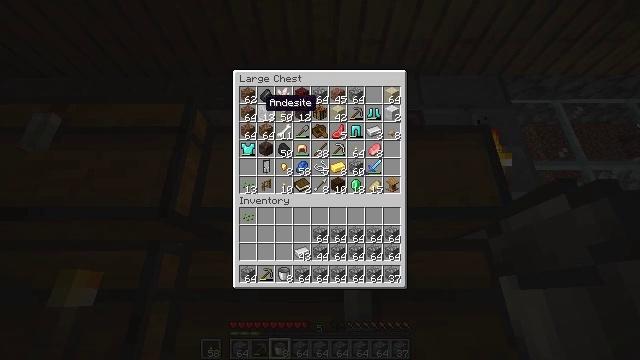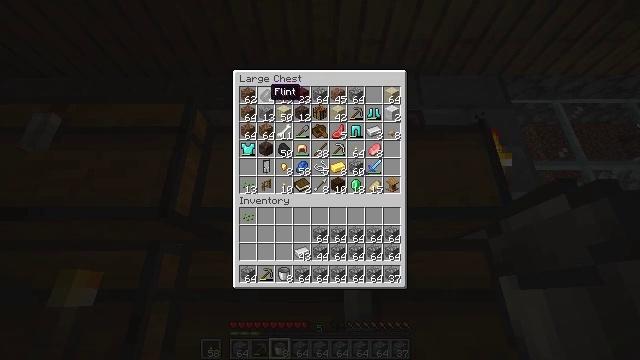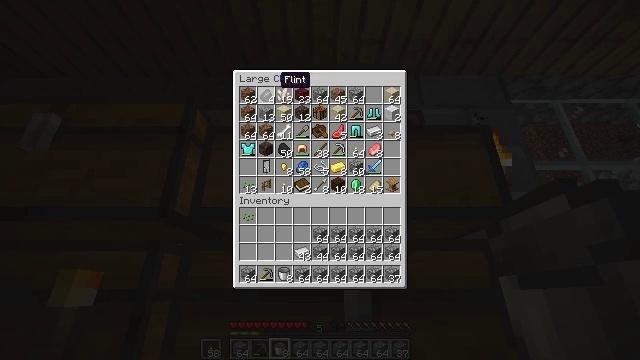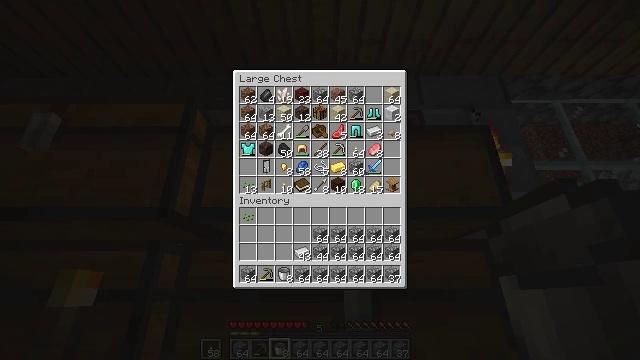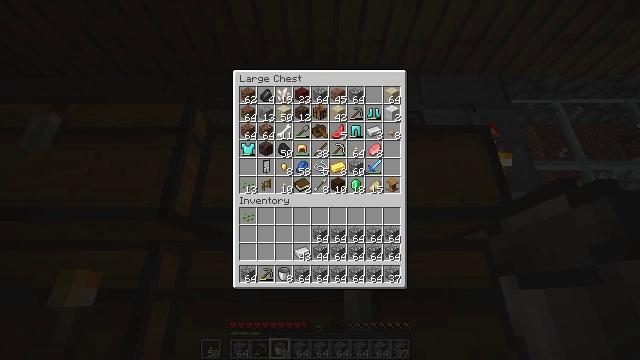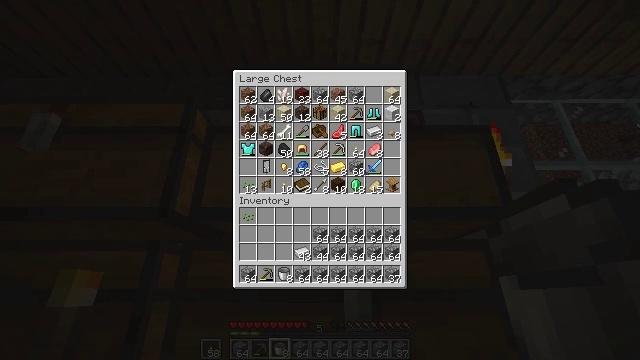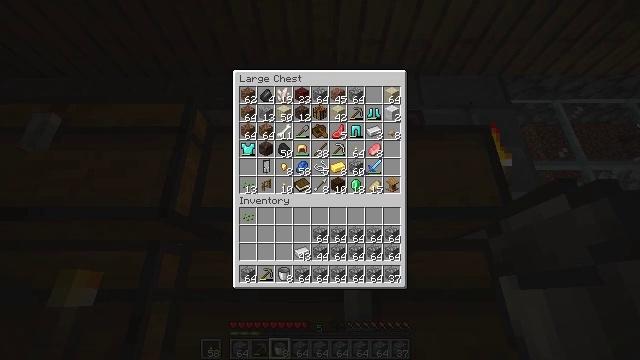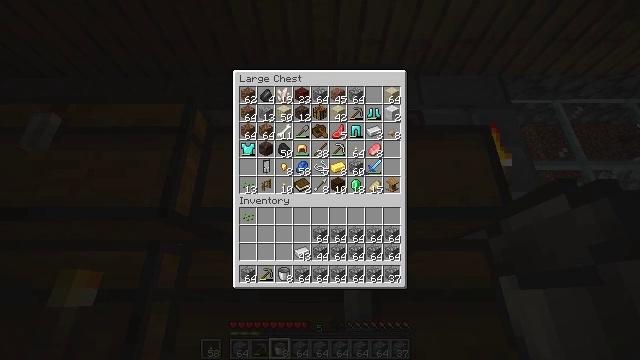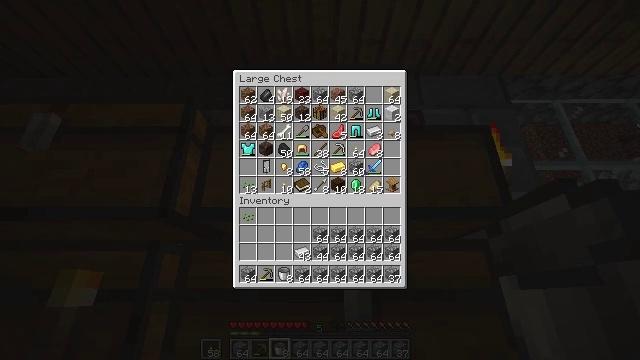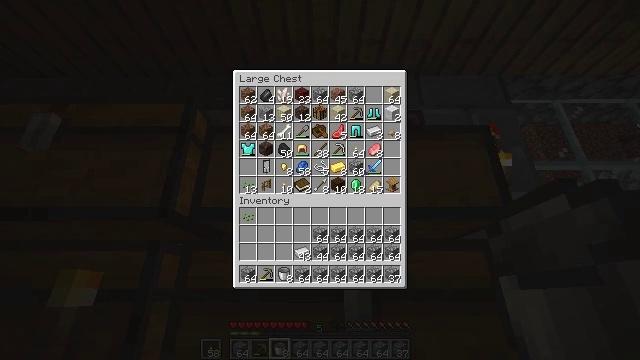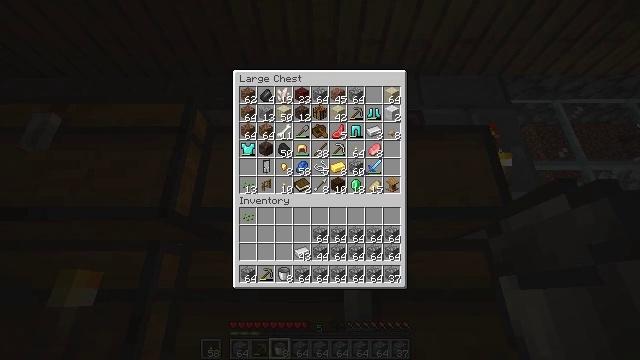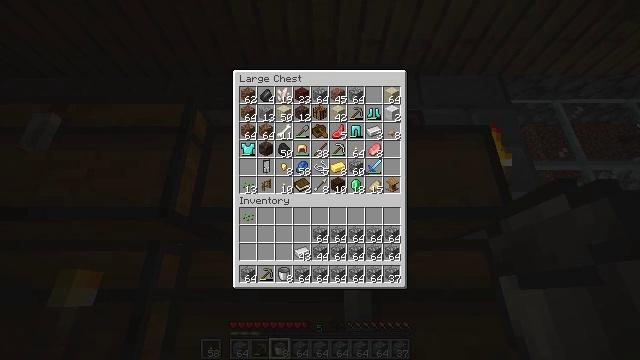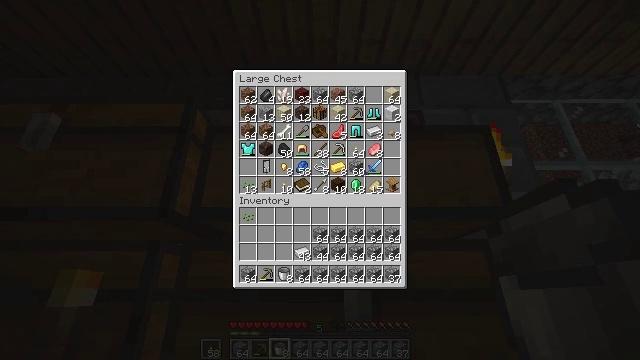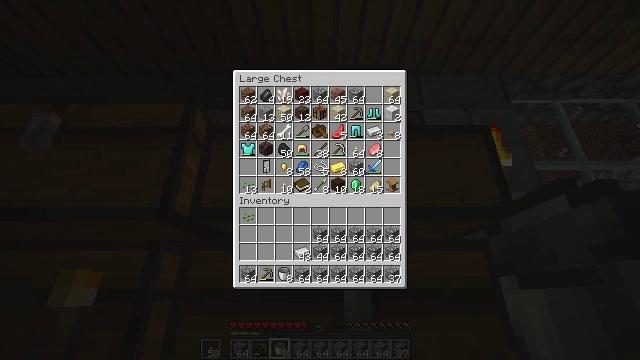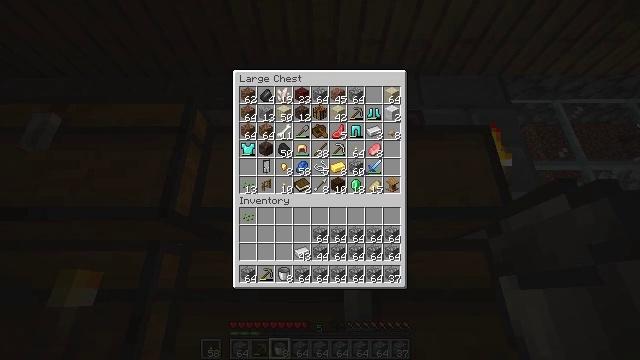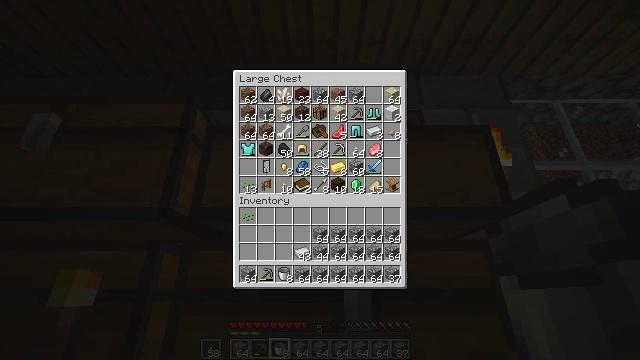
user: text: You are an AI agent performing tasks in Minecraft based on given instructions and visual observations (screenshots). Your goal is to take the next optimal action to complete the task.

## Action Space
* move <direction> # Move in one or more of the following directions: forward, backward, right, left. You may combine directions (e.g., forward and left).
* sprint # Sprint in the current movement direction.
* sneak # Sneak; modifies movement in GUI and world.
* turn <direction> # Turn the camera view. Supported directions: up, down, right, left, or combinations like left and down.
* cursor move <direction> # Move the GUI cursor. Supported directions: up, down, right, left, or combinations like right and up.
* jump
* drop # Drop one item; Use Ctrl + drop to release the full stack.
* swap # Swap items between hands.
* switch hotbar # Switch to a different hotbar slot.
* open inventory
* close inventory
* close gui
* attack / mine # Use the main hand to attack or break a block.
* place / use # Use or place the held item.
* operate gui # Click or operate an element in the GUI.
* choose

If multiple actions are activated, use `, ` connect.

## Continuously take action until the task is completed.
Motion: motion action
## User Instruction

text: Make a dark oak trapdoor.
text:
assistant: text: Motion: cursor move up
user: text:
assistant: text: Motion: cursor move right and up
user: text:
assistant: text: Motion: cursor move right and up
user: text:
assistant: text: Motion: cursor move right
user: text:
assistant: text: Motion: cursor move right
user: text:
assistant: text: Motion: no_op
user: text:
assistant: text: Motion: cursor move down
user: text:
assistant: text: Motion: cursor move right and down
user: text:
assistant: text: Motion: cursor move down
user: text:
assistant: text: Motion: cursor move down
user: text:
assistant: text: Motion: cursor move down
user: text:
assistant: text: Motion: cursor move down
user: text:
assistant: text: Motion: cursor move left and down
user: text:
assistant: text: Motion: cursor move left and down
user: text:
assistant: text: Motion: no_op
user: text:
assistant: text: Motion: no_op
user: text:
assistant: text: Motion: no_op
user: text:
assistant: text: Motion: no_op
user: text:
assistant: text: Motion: no_op
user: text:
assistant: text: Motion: no_op
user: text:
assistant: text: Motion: no_op
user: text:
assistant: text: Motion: no_op
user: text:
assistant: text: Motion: no_op
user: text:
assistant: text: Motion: no_op
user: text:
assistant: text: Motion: no_op
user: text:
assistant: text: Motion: no_op
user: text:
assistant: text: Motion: no_op
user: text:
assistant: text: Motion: no_op
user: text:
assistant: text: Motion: no_op
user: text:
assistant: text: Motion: no_op